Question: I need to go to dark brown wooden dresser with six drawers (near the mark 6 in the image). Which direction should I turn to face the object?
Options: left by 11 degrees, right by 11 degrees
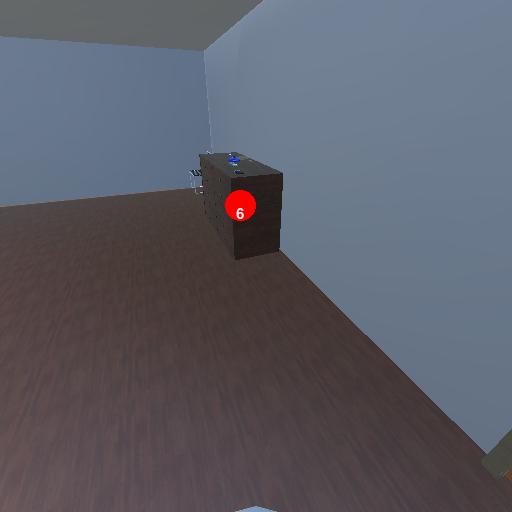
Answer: left by 11 degrees